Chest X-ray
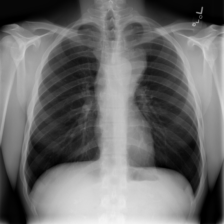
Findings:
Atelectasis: negative
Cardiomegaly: negative
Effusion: negative
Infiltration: negative
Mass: positive
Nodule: negative
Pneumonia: negative
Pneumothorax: negative
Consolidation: negative
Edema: negative
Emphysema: negative
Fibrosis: negative
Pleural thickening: negative
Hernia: negative